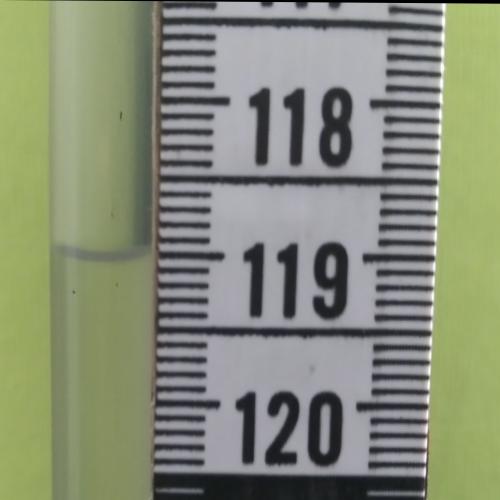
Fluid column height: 119.0 cm